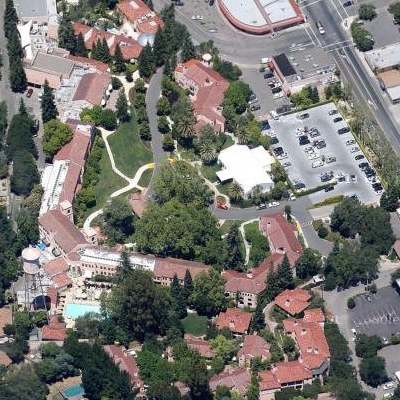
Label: Resident